Aerial crown-view tile of a tropical tree (Barro Colorado Island, Panama), acquired 20250818:
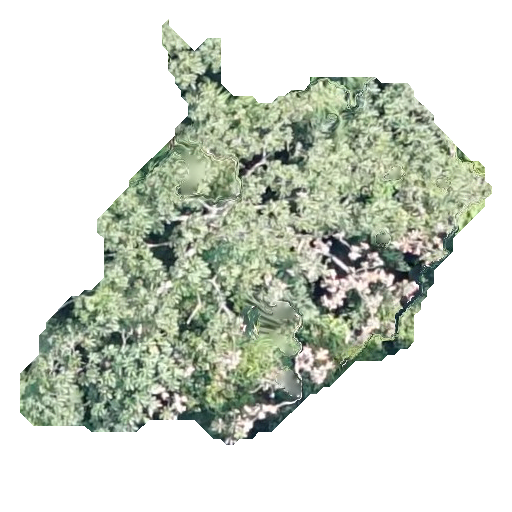
Species: Cecropia insignis
GBIF accepted scientific name: Cecropia insignis
Crown area: 159.985 m²